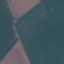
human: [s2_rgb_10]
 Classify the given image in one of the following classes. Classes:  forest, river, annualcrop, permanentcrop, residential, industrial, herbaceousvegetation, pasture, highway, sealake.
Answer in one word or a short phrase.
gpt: AnnualCrop